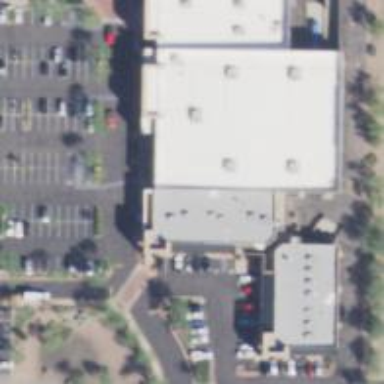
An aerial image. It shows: Building.